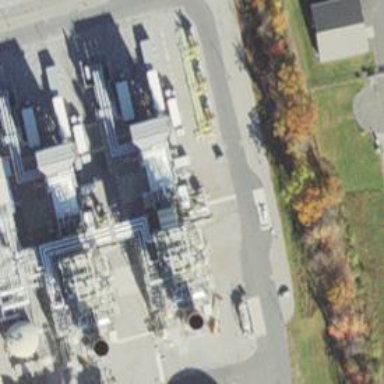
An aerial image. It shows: Gas turbine generator is in use.